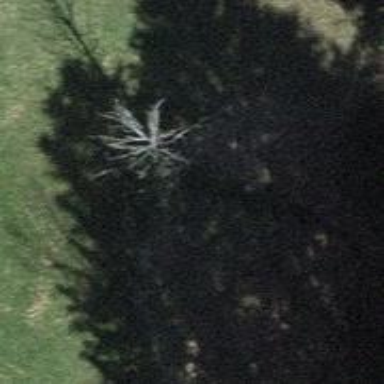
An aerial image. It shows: Urban tree adds touch of nature to the surroundings.